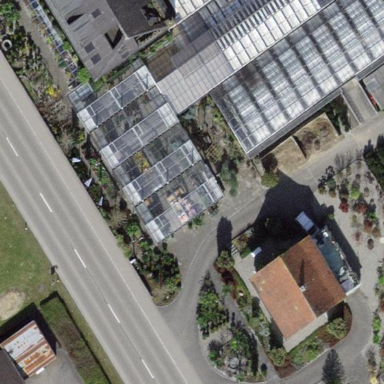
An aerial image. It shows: Greenhouse building for cultivating plants.